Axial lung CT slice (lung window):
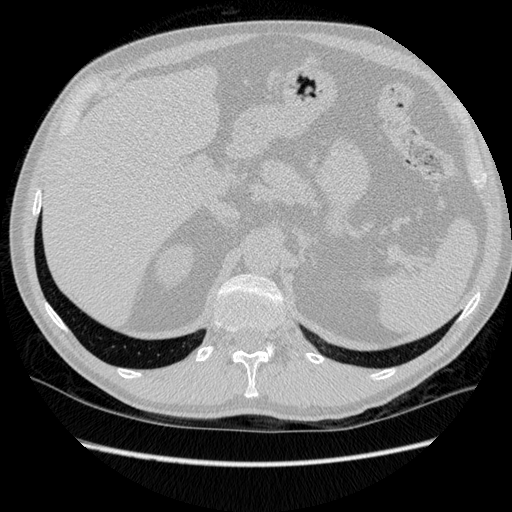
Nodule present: no